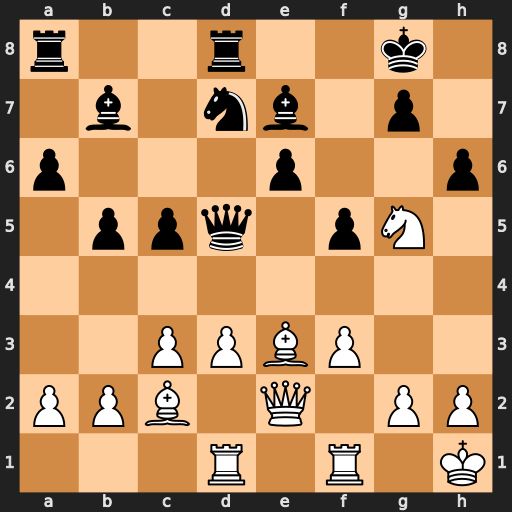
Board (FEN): r2r2k1/1b1nb1p1/p3p2p/1ppq1pN1/8/2PPBP2/PPB1Q1PP/3R1R1K
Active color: w
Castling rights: -
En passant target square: -
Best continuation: Bb3 Qxb3 axb3